Question: I am working on Extraction Code to Extract Zip file, Using C# in winrt.
I am getting File from Local Drive here:
'''
StorageFile file = await KnownFolders.PicturesLibrary.GetFileAsync("dostoyevsky-poor-folk.zip");
Stream zipMemoryStream = await file.OpenStreamForReadAsync();
var folder = ApplicationData.Current.LocalFolder;
// Create zip archive to access compressed files in memory stream
using (ZipArchive zipArchive = new ZipArchive(zipMemoryStream, ZipArchiveMode.Read))
{
// For each compressed file...
foreach (ZipArchiveEntry entry in zipArchive.Entries)
{
if (entry.Name == "")
{
// Folder
await CreateRecursiveFolder(folder, entry);
}
else
{
// File
await ExtractFile(folder, entry);
}
}
}
'''
I am Extracting For folder here:
'''
private async Task CreateRecursiveFolder(StorageFolder folder, ZipArchiveEntry entry)
{
var steps = entry.FullName.Split('/').ToList();
steps.RemoveAt(steps.Count() - 1);
foreach (var i in steps)
{
await folder.CreateFolderAsync(i, CreationCollisionOption.OpenIfExists);
folder = await folder.GetFolderAsync(i);
}
}
'''
I am Extracting For File Here:
'''
private async Task ExtractFile(StorageFolder folder, ZipArchiveEntry entry)
{
var steps = entry.FullName.Split('/').ToList();
steps.RemoveAt(steps.Count() - 1);
foreach (var i in steps)
{
folder = await folder.GetFolderAsync(i);
}
using (Stream fileData = entry.Open())
{
StorageFile outputFile = await folder.CreateFileAsync(entry.Name, CreationCollisionOption.ReplaceExisting);
using (Stream outputFileStream = await outputFile.OpenStreamForWriteAsync())
{
await fileData.CopyToAsync(outputFileStream);
await outputFileStream.FlushAsync();
}
}
}
'''
When I try to use this I get this exception: .
The Exception getting line is the Last line of 'await outputFileStream.FlushAsync();'
Some times I am getting same exception when I try to pick file from Local Drive.
Before Getting Exception the Debugger value of 'await outputFileStream.FlushAsync()' looking like this.

Can you Help me out for this.
Thanks
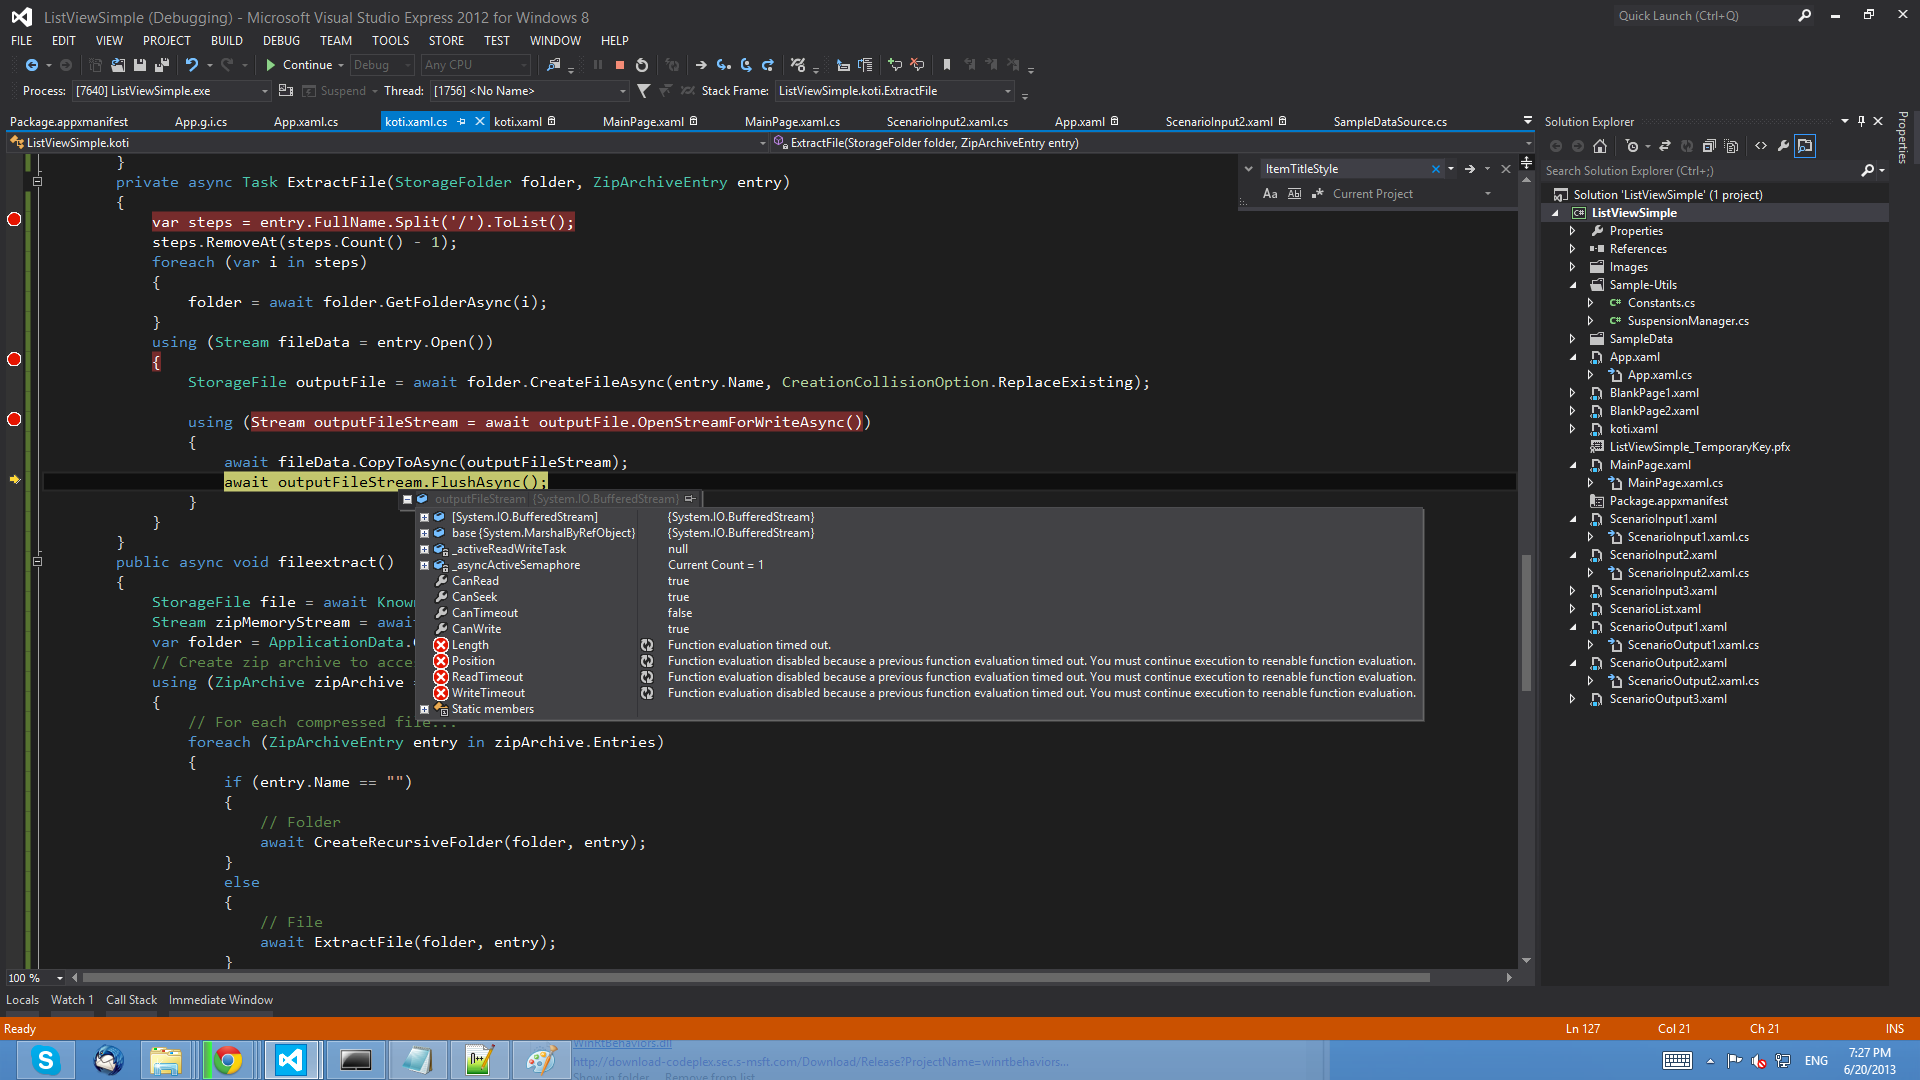
Answer: Finally, It is Worked for me. Why because I am getting Null value while extraction Because of the package where I am going to extract files.
I am sure this is the perfect solution to Extract Zip file for windows store apps using c#.
Thanks